Question: I realise using Swing and JFileChooser, this is a simple of case of using 'getFileFilter' but I can't seem to find any similar options in JavaFX2 for it's FileChooser.
The problem is that when saving a file, if no file extension is explicitly typed by the user, I want the file to be appended with the current selected file extension in the FileChooser drop-down box.
In the image below, I would like this file to be saved as text.xml, for example.

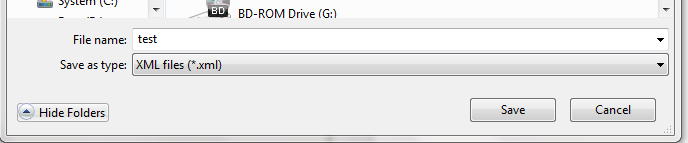
Answer: This issue already reported in jaavfx-jira.You Can trck the status here <URL>
I am copy pasting info here for quick reference :
> Description : Create a simple program to launch a FileChooser
SaveDialog, and add several extension filters, for example: *.txt,
*.java, . Run the program, when the save dialog is displayed, select *.txt from the filters, and type file name without extension,
then click "Save". Observe the file name to save, the extension ".txt"
is not attached, and it seems there is no method of FileChooser to get
the selected filter extension. Not sure if it's an expected feature,
but it's not convenient.Type: Feature Status: Open Priority: Medium :